Question: I have a problem that Google Map API is inheriting the style from my webpage which results in this:

Is there a way to let Google Map ignore the style of my website which would solve the issue. This is the div I use
'''
<p><div id="map_all" style="width:100%; height: 400px"></div></p>
'''
The problem is the background:
'''
img {
background: #FAFAFA;
border: 1px solid #DCDCDC;
padding: 5px;
}
'''
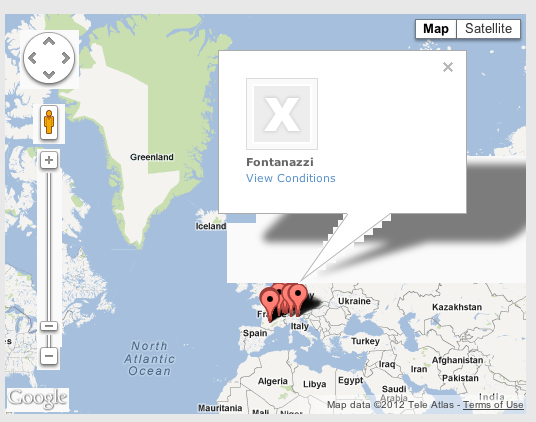
Answer: Nevermind. I just fixed the issue by adding the following
'''
#map_all img {
background: none;
}
'''
and cleared the browsercache. Now it works.